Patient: sex M, age 66
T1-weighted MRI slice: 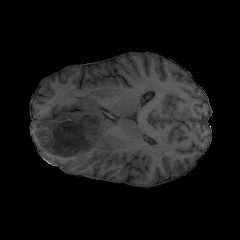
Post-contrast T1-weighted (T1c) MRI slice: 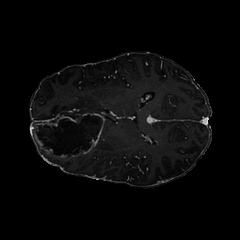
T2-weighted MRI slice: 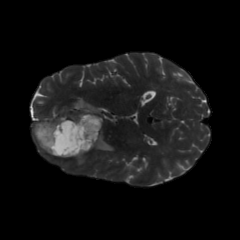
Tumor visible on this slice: yes
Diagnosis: Glioblastoma, IDH-wildtype
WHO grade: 4